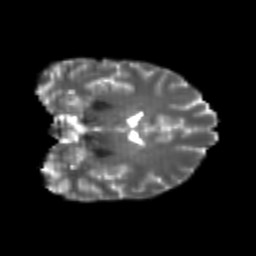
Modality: T2w
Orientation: coronal
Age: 23
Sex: female
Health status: healthy
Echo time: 0.074 s